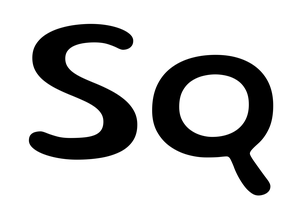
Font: Gluten_Regular